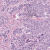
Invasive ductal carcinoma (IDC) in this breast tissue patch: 1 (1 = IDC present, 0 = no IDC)